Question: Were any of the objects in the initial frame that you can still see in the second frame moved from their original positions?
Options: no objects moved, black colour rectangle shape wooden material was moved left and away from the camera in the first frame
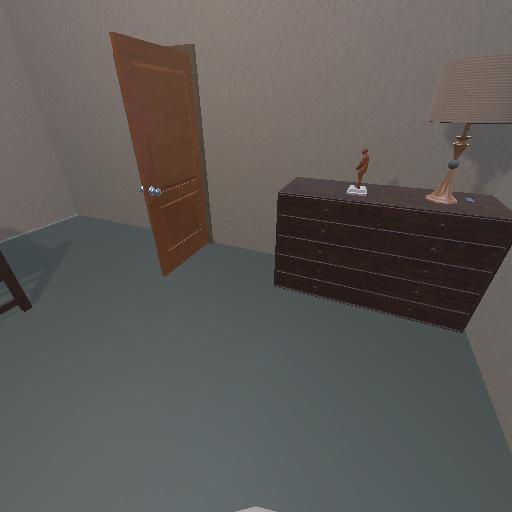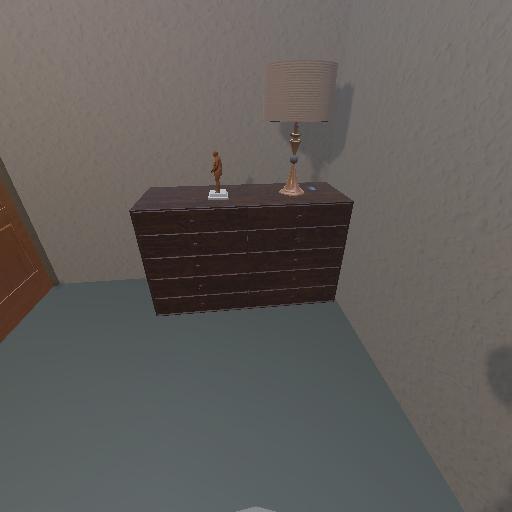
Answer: no objects moved